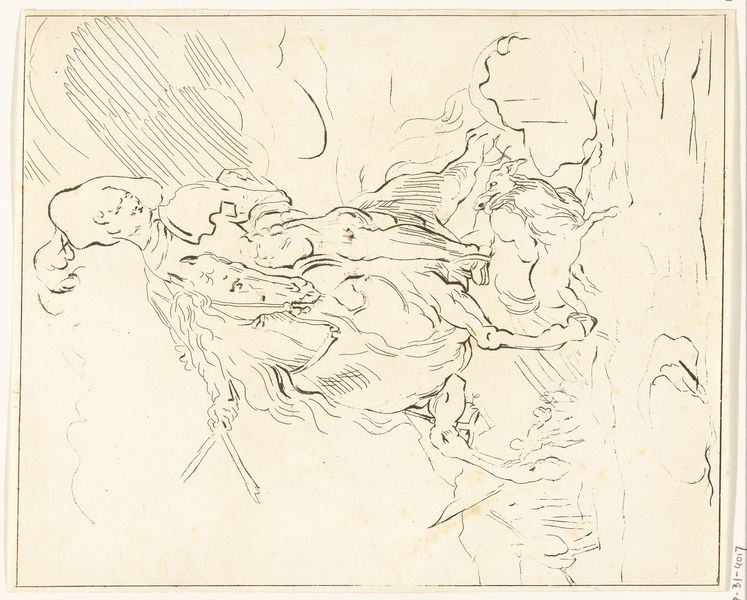
Titel: Ruiter met hond
Künstler: Anthonie van den Bos
Standort: Amsterdam
Institution: Rijksmuseum
Schlagwörter: hat, men, military, napoleon, white, black, brown, feather, cloud, clouds, man, sky, stone, landscape, armor, helmet, knight, sideways, drawing, paper, dog, dogs, line, sketch, pen, historical, plan, ink, ground, pencil, medieval, draw, farm, horse, reins, chest, pen and ink, hooves, tan, realistic, halter, bridle, mane, cream, hunter, fat, rider, bit, rein, hunt, stirrup, scissors, captain, plume, tilted, stirrups, coarse, bt, hostorical